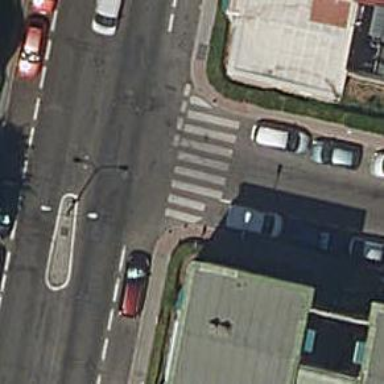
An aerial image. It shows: Bollard barrier.